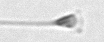
Label: Asterionellopsis_glacialis